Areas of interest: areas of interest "School"
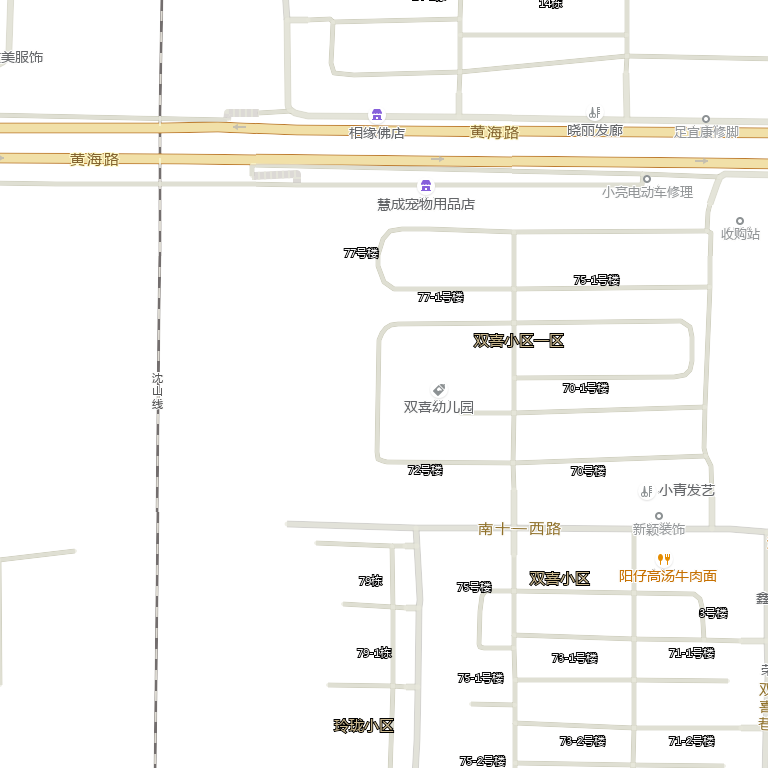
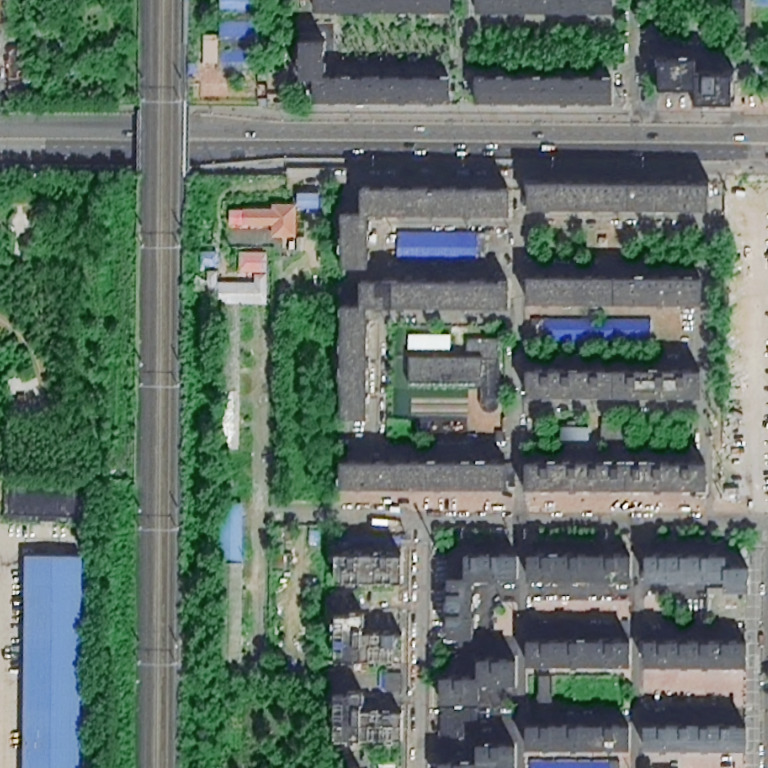